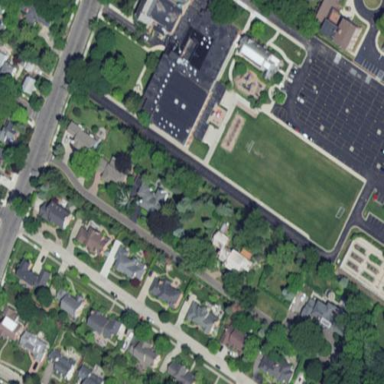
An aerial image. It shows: School building.